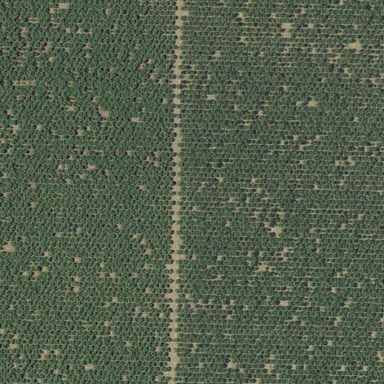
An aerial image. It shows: Orchard.